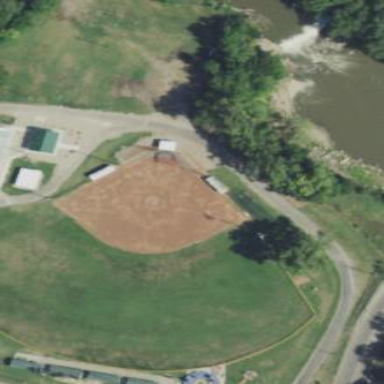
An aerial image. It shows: Baseball pitch for leisure land activities.